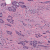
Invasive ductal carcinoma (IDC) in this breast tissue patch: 1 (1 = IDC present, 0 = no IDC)